The image is an STFT spectrogram (time versus frequency) of a rolling-element bearing's vibration signal. Determine the bearing's health state. Answer with exactly one of: normal, inner_race, outer_race, ball.
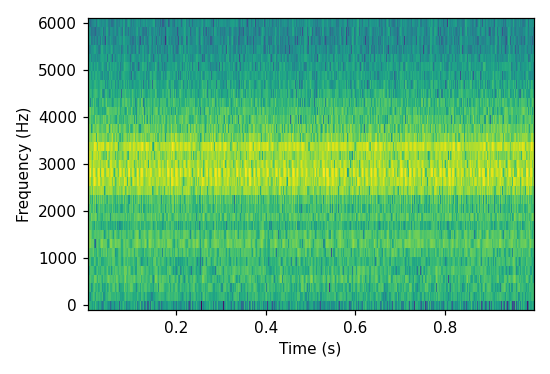
Answer: outer_race